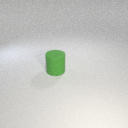
large green rubber cylinder